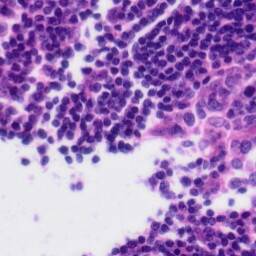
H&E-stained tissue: Tonsil